Field crop: tomato
Growth stage: 2
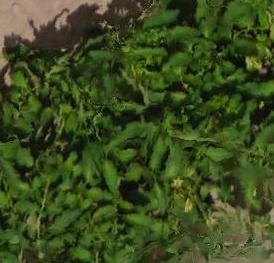
Species: tomato